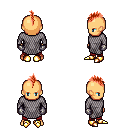
a pixel art fantasy rpg character, male body template, human, tanned skin, chain mail, red pants, red mohawk hairstyle, metal gloves, gold boots, four views (front, back, left, right), 2x2 character sprite sheet, small pixel art, hard edges, no anti-aliasing